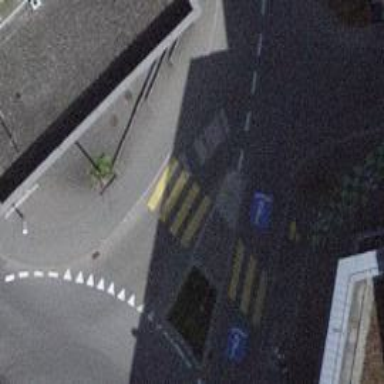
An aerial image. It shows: Uncontrolled zebra crossing with zebra markings.